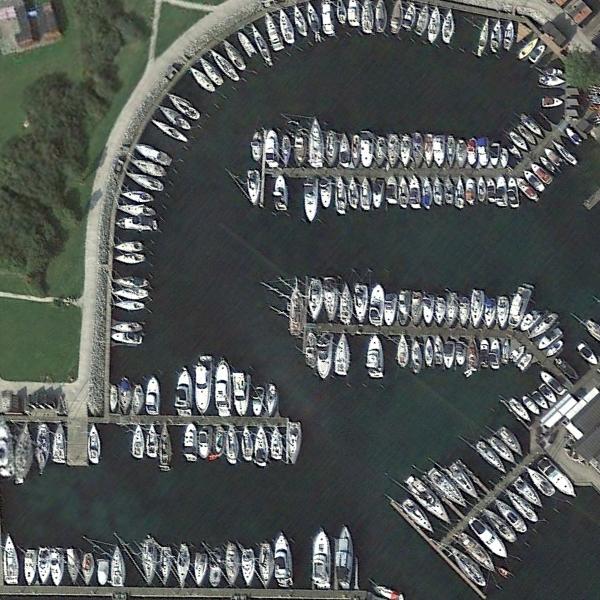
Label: Port